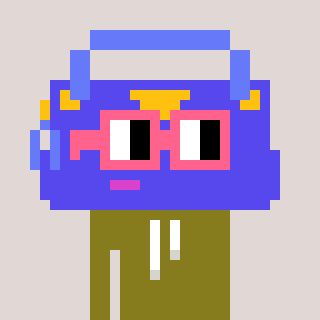
a pixel art character with square pink glasses, a bag-shaped head and a gunk-colored body on a warm background